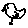
Label: bird